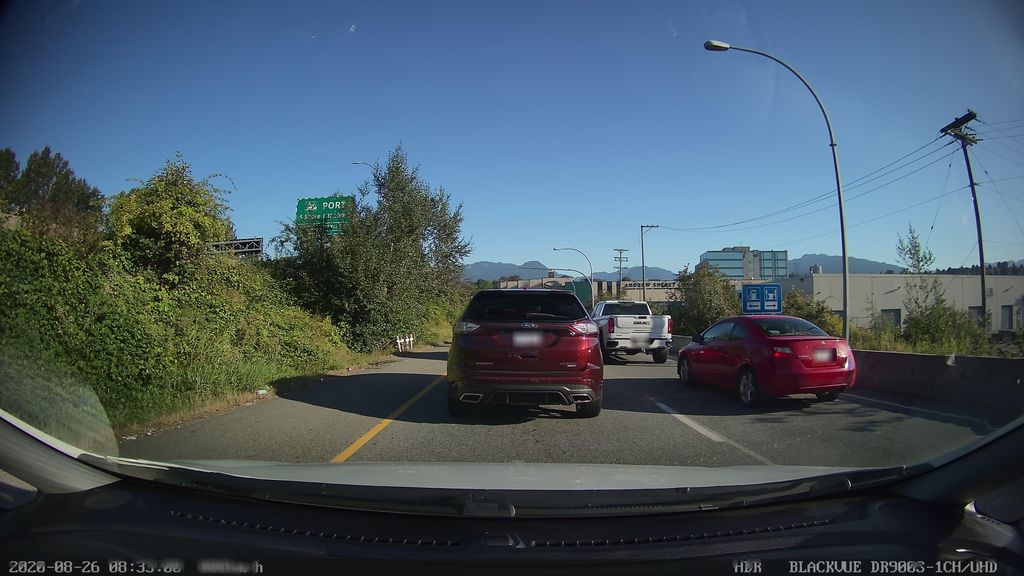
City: vancouver